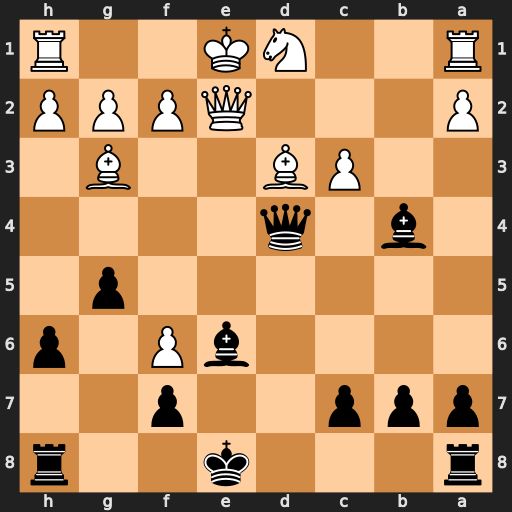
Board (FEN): r3k2r/ppp2p2/4bP1p/6p1/1b1q4/2PB2B1/P3QPPP/R2NK2R
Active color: b
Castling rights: KQkq
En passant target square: -
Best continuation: Bxc3+ Nxc3 Qxc3+ Qd2 Qxa1+